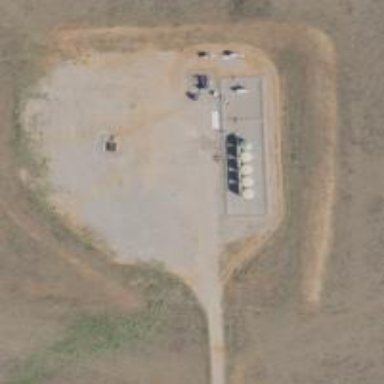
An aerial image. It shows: Storage tank with man-made structure.